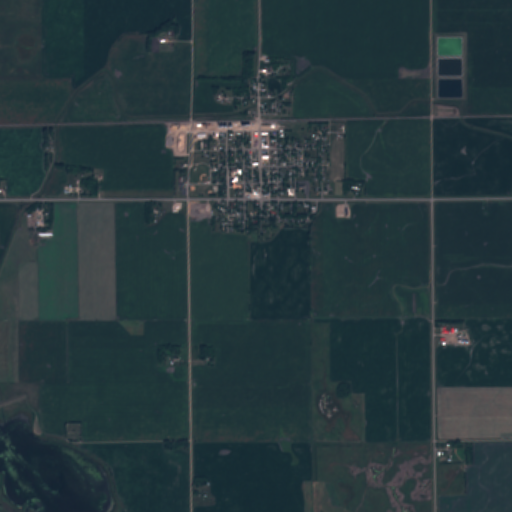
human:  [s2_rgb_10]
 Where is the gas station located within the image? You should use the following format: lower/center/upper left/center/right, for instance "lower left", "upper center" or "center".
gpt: The gas station is located in the center of the image.
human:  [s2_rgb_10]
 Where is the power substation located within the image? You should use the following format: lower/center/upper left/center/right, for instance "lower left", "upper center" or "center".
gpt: The power substation is located in the upper center of the image.
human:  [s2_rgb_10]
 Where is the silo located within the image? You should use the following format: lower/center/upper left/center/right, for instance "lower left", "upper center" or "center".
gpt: The silo is located in the upper center of the image.
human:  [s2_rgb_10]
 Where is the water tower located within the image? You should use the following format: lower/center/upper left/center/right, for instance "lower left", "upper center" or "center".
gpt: The water tower is located in the upper center of the image.
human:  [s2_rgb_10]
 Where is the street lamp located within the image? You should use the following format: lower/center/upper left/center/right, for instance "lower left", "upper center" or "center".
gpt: The street lamp is located in the center of the image.
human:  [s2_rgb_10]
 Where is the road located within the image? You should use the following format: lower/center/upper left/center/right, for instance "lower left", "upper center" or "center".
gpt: There is no road in the image.